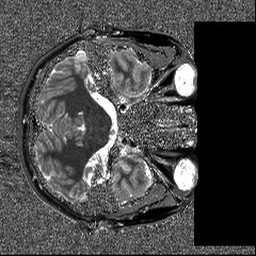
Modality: T1map
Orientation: axial
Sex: female